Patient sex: F
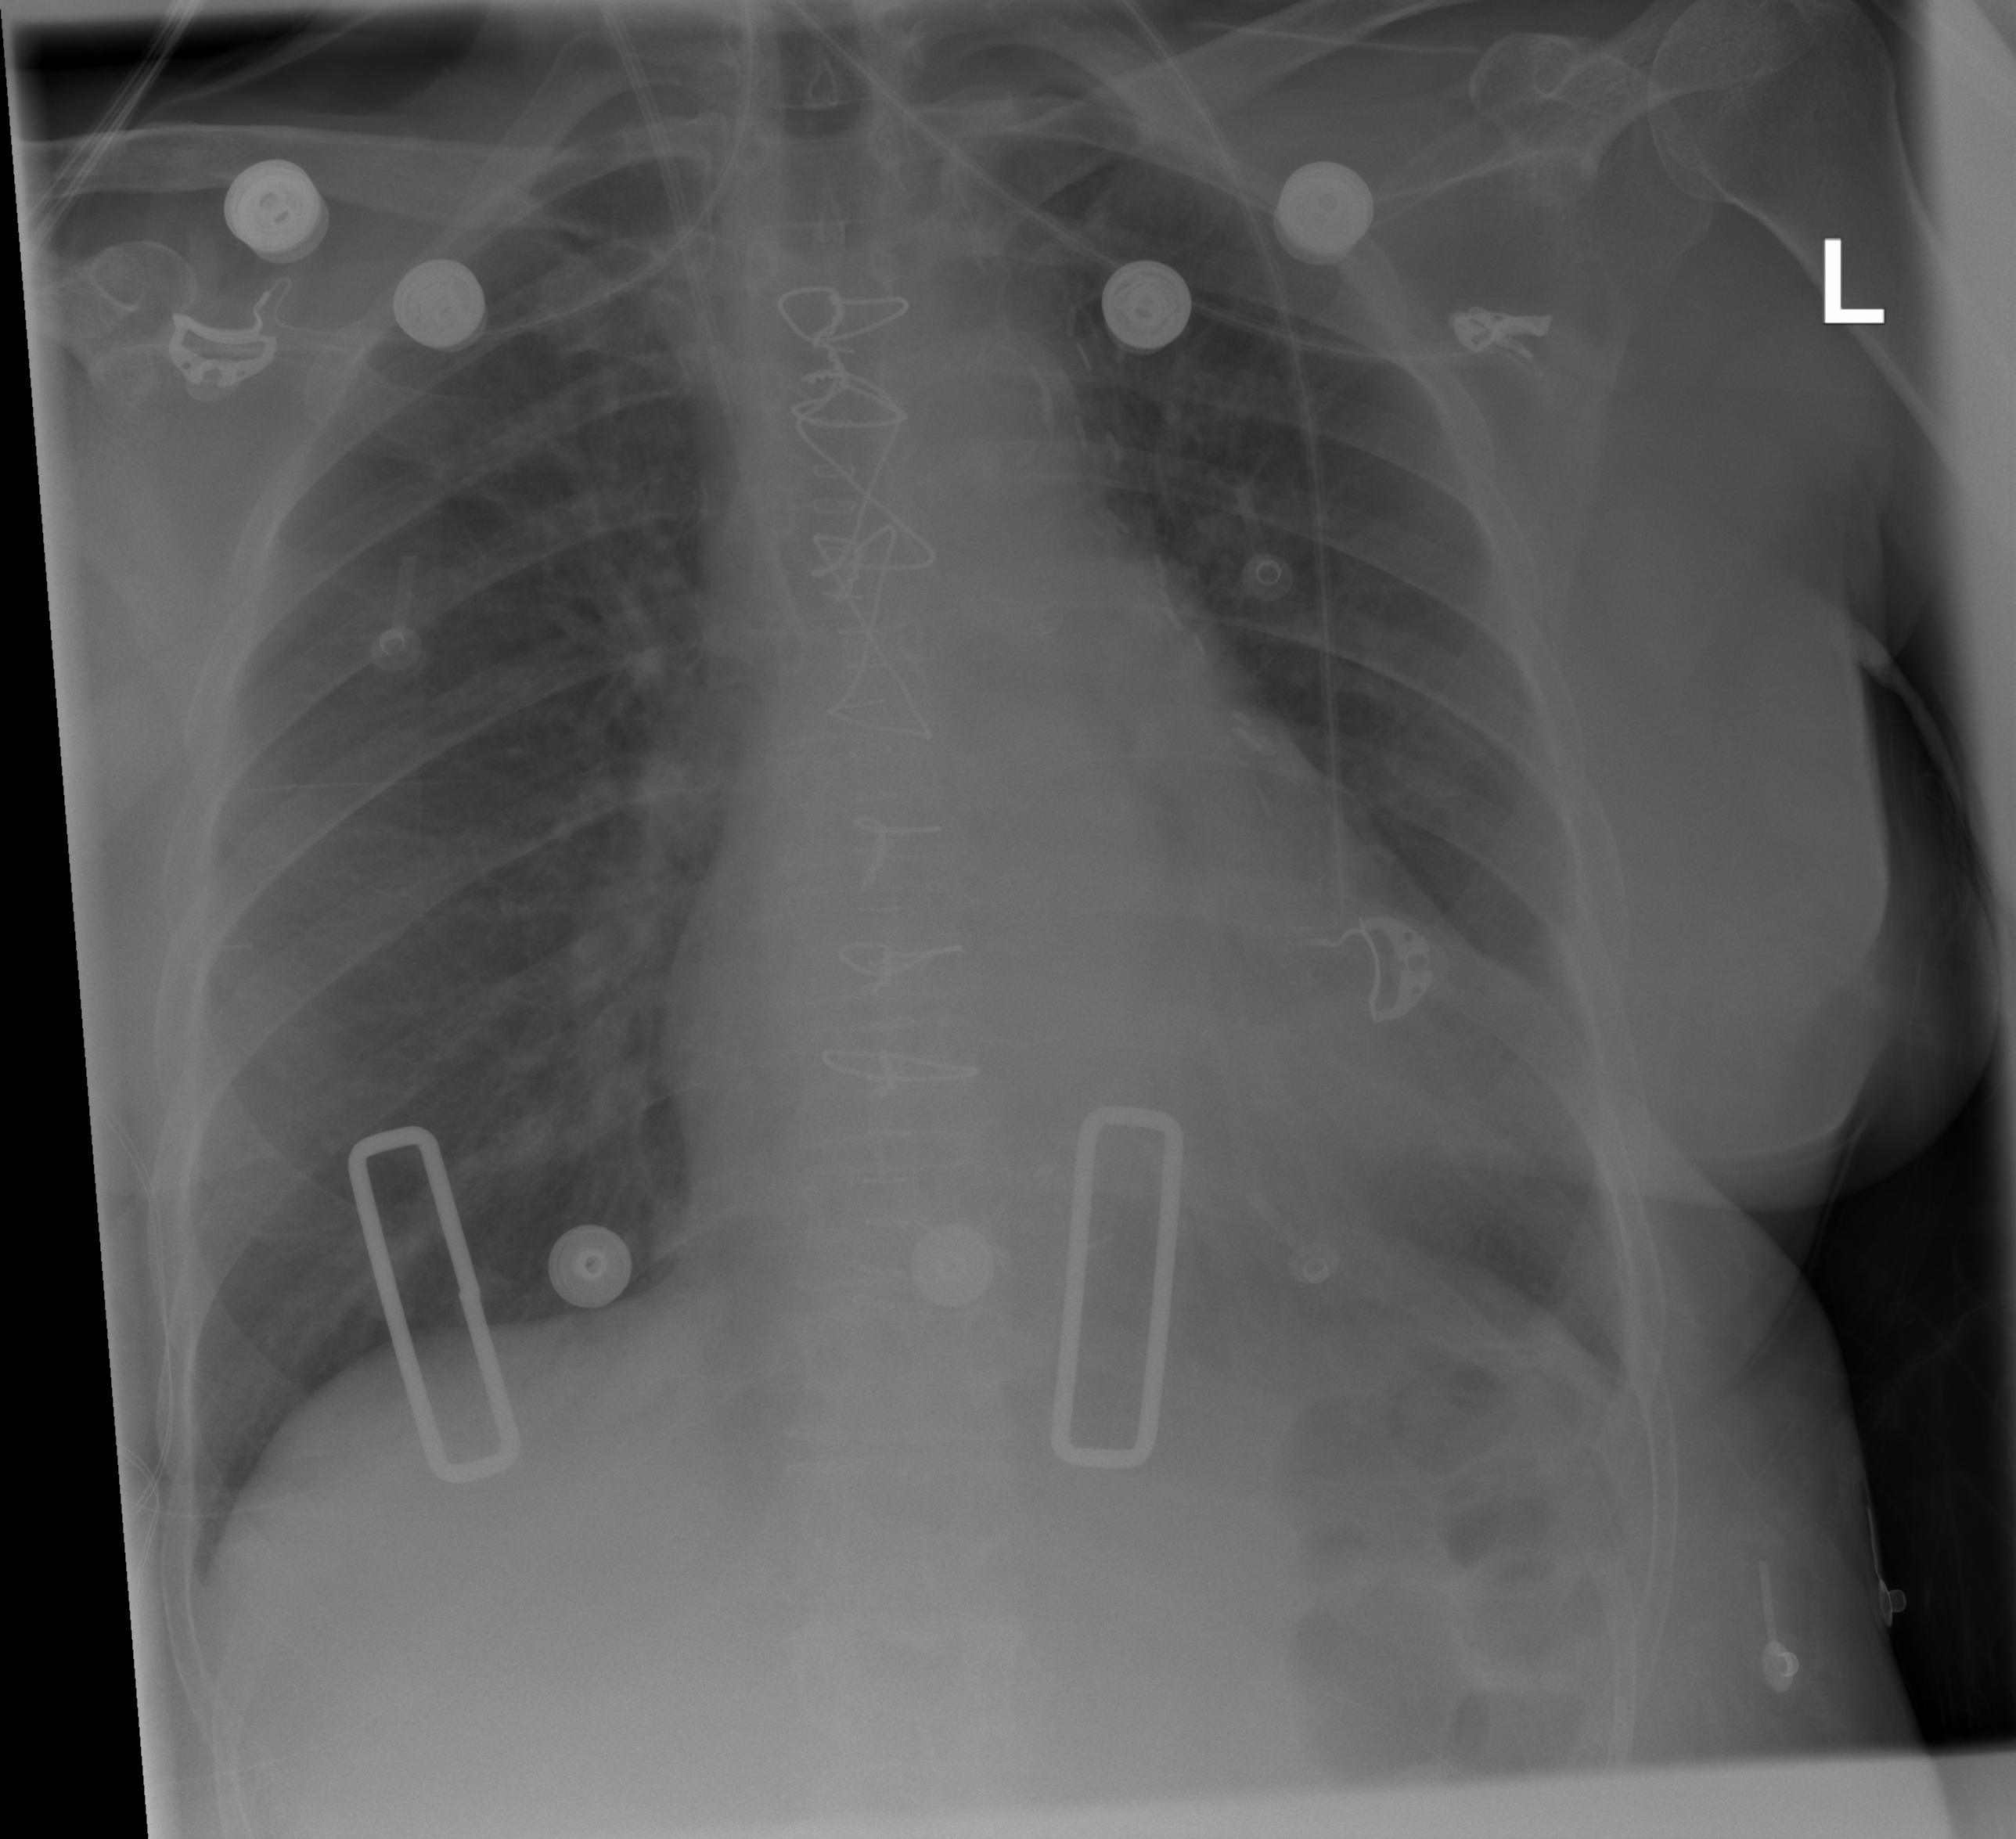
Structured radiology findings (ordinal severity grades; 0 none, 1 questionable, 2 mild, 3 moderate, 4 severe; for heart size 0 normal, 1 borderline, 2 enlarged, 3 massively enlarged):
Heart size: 0
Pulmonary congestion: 2
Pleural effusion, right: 2
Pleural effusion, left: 2
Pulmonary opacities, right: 0
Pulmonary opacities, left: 0
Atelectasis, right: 0
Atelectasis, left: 2